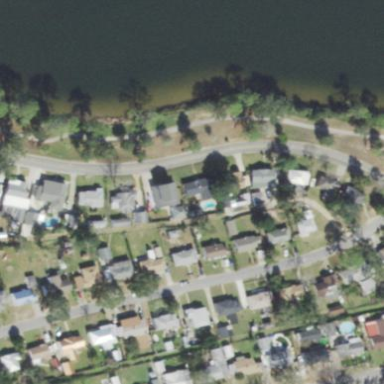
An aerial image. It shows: Residential area consisting of single-family homes.